Field crop: maize
Growth stage: 2
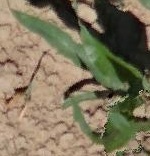
Species: maize